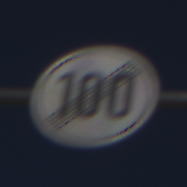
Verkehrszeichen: EndeGeschwindigkeit100
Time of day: MorningAfternoon
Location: Outdoor (RoadRail)
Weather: Clear
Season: NotSpecified
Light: Natural